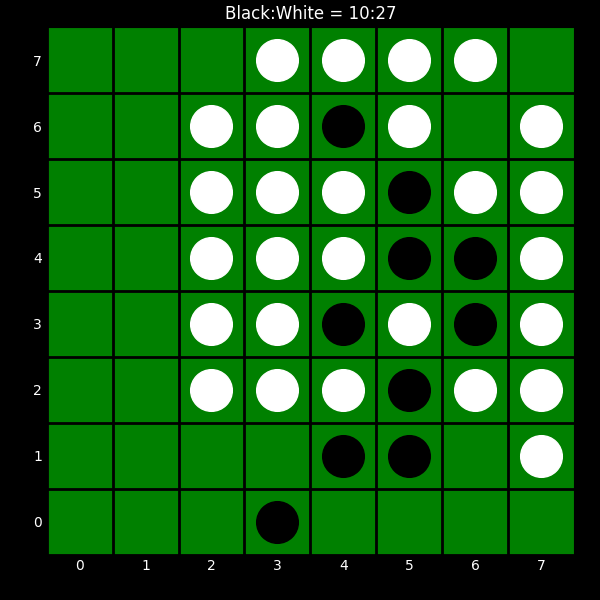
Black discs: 10
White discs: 27